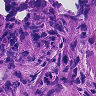
Metastatic tissue present: yes